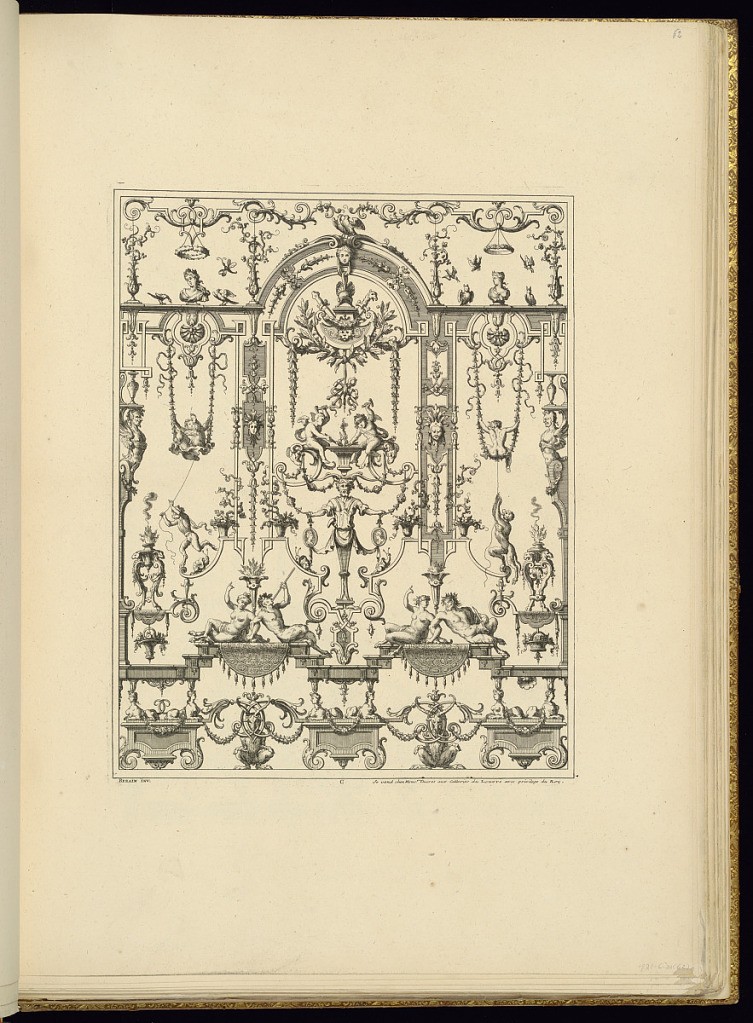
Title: Panel Design of Grotesque Ornamentation
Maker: Jean Berain, the elder, French, 1640-1711
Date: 1711
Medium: Engraving on laid paper
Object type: Bound print
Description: Panel design of grotesque ornamentation with putti forging tools in the center. The composition also features terms, satyrs and satyresses, putti on swings, monkeys (singeries), horned goats and sphinxes. The plate is signed and lettered "C."